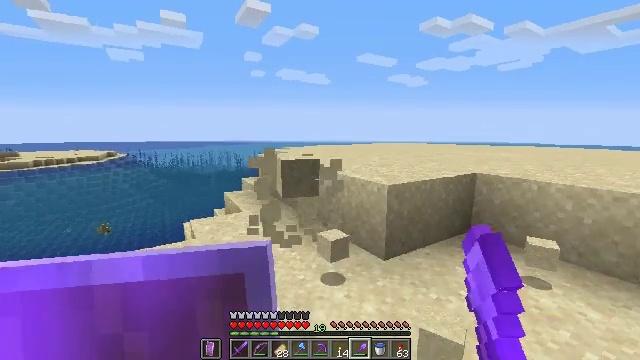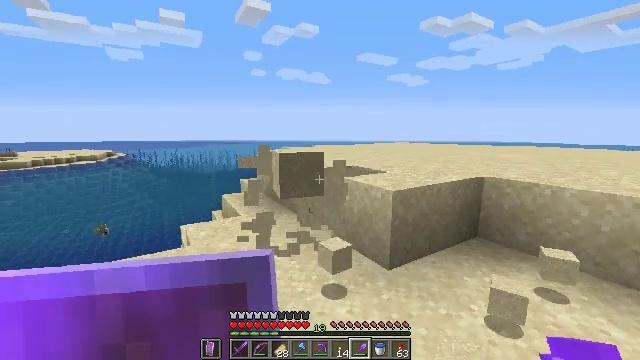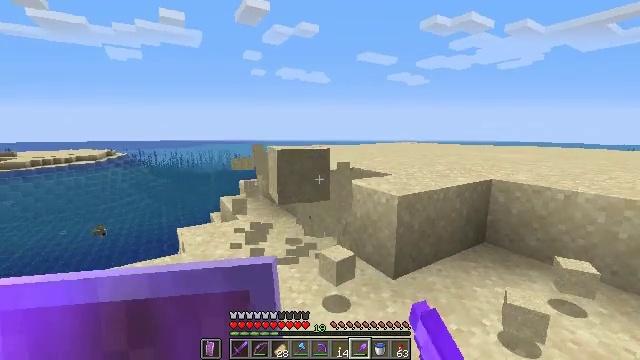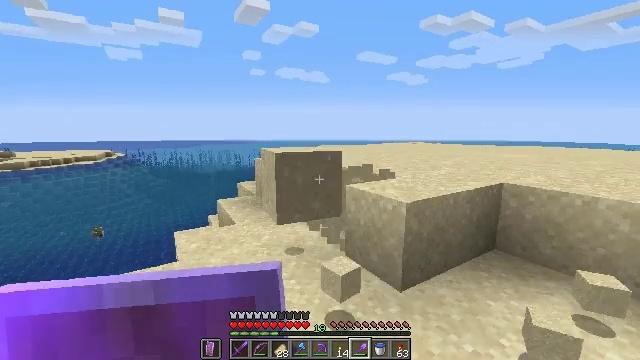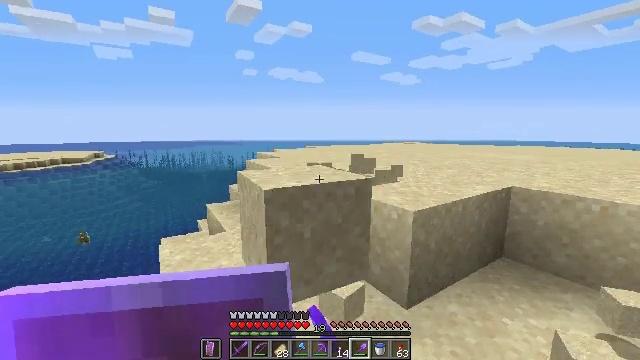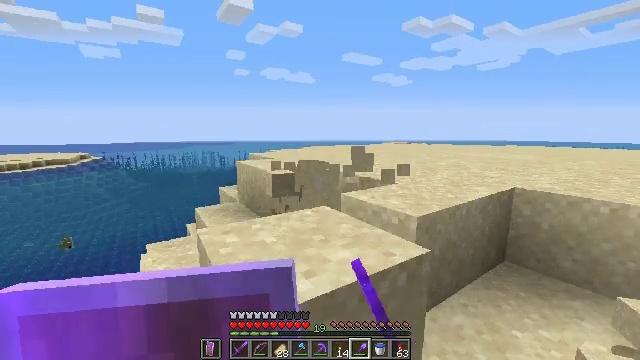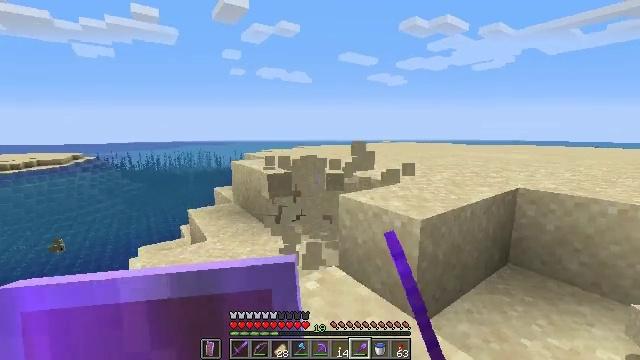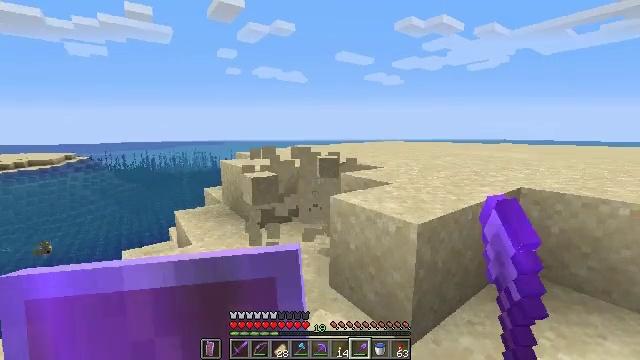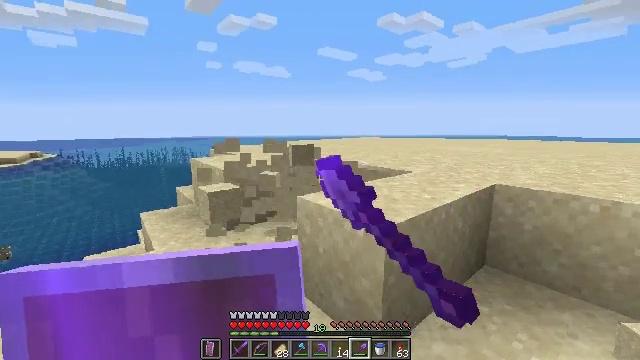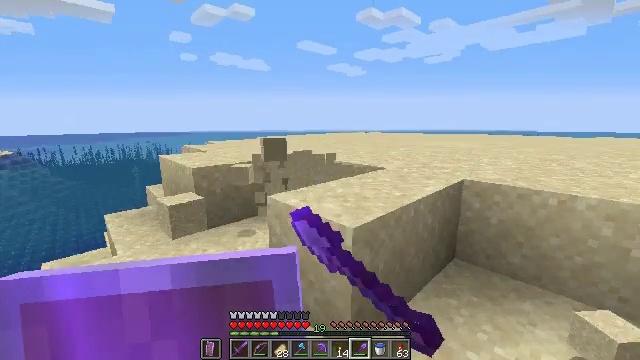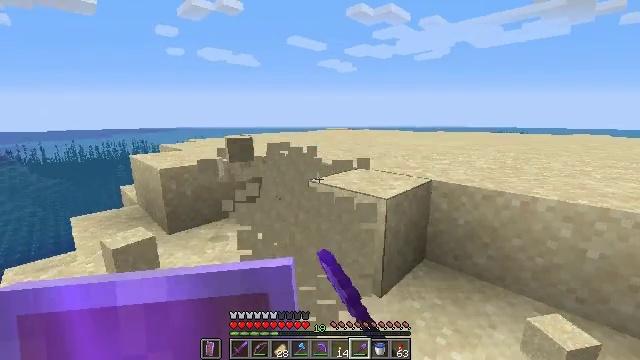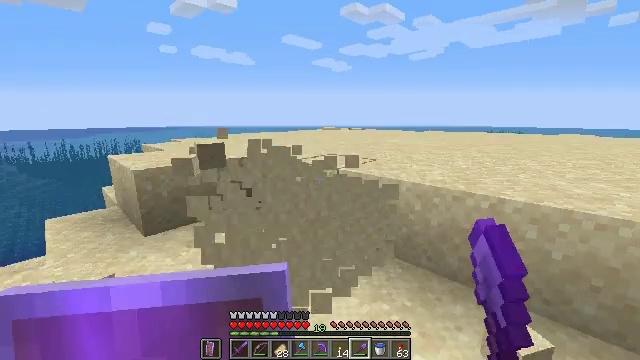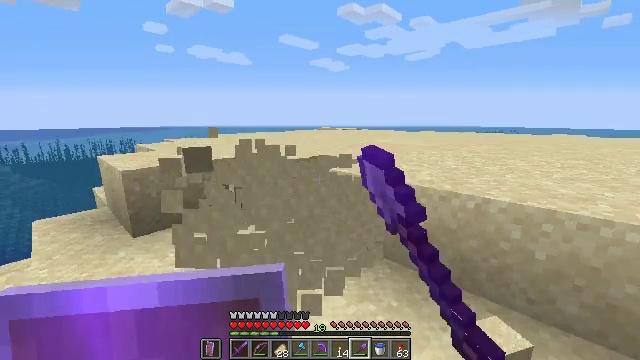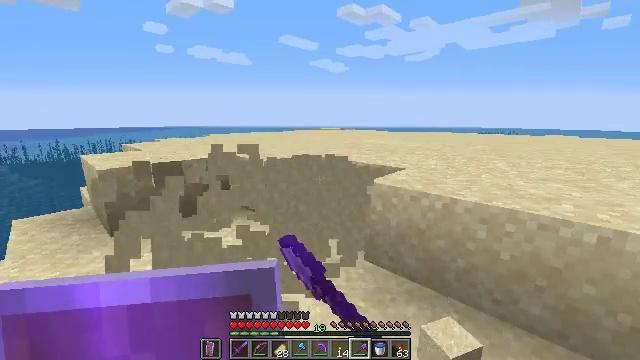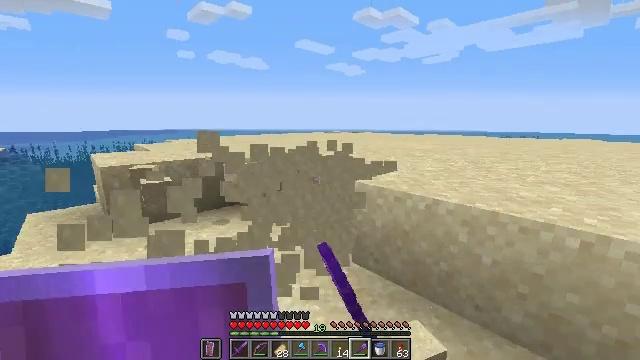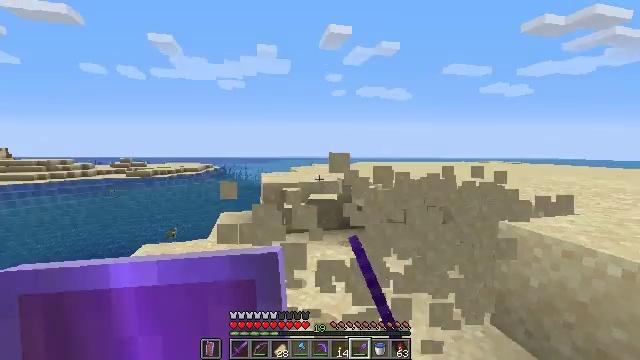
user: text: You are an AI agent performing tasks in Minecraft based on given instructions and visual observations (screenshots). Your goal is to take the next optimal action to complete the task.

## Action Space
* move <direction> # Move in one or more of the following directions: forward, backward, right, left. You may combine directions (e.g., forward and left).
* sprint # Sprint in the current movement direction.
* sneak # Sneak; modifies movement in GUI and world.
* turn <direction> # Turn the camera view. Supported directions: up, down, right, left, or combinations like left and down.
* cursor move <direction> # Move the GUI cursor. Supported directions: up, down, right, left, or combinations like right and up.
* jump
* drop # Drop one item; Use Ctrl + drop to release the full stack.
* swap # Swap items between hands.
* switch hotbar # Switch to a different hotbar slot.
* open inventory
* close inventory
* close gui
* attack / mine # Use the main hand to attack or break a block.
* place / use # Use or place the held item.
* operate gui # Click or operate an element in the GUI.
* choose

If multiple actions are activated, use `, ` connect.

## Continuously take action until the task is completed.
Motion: motion action
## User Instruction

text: Collect sand to make glass.
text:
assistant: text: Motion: move forward, attack / mine
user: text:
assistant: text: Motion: move forward, attack / mine
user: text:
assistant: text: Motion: move forward, attack / mine
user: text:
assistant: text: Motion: move forward, turn right, attack / mine
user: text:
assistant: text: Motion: move forward, turn right, attack / mine
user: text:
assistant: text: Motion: move forward and move right, attack / mine
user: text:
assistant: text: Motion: move forward and move right, attack / mine
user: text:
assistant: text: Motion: move right, turn right, attack / mine
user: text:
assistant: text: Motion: move right, turn right and down, attack / mine
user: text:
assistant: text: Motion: move right, turn right, attack / mine
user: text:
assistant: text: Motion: move right, turn right, attack / mine
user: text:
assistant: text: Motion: move right, attack / mine
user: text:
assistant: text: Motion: move right, attack / mine
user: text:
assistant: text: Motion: move right, turn left, attack / mine
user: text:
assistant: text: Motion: move right, turn left and up, attack / mine
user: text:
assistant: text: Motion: turn left and down
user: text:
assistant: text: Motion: turn left and down
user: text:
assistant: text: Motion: turn left and down
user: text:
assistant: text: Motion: no_op
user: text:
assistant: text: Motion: no_op
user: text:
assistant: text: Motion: move forward
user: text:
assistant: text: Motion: move forward
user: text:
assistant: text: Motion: move forward
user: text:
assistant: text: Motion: move forward
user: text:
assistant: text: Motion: move forward
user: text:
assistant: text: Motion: move forward
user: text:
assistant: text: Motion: move forward
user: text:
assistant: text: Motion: move forward, turn down
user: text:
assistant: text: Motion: move forward, turn left and down
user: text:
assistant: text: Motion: move forward, turn left and down